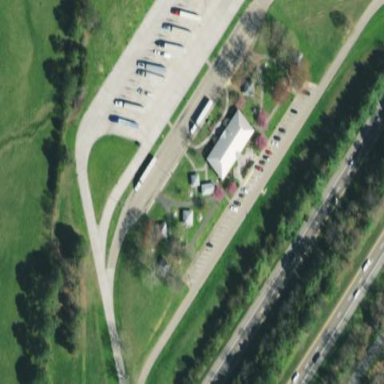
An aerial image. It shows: Rest area along the road.